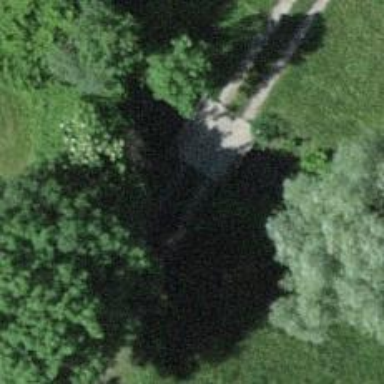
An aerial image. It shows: Path leading to bridge.